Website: home-depot
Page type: address-validator
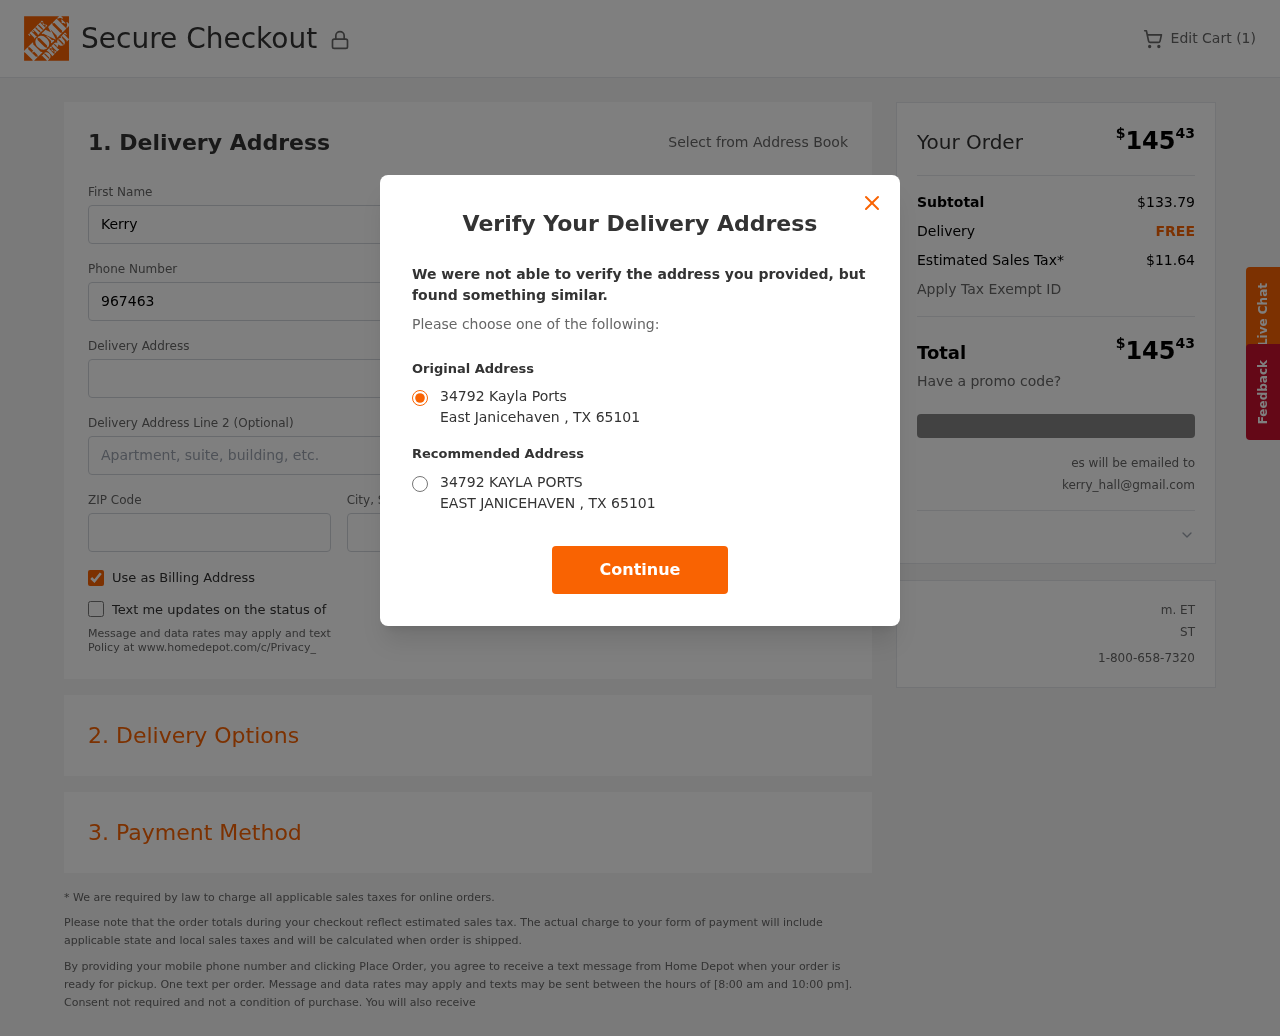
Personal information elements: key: PII_CITY
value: East Janicehaven
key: PII_EMAIL
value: kerry_hall@gmail.com
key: PII_POSTCODE
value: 65101
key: PII_STATE_ABBR
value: TX
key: PII_STREET
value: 34792 Kayla Ports
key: PII_FIRSTNAME
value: Kerry
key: PII_LASTNAME
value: Hall
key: PII_PHONE
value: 9674630728
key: PII_CITY_STATE
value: East Janicehaven, TX
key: PII_STREET_ALT
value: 34792 KAYLA PORTS
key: PII_CITY_ALT
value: EAST JANICEHAVEN
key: PII_POSTCODE_FULL
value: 65101
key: PII_POSTCODE_NUMERIC
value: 65101
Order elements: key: ORDER_NUM_ITEMS
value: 1
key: ORDER_TOTAL
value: $14543
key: ORDER_SUBTOTAL
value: $133.79
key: ORDER_SHIPPING_COST
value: FREE
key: ORDER_TAX
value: $11.64